Question: I've just learning android for a week. I want to ask if the text view can slide in and out the screen manual.
here is my xml code
'''
<TextView
android:id="@+id/streetName"
android:layout_width="match_parent"
android:layout_height="20dp"
android:layout_alignLeft="@+id/relativeLayout2"
android:layout_alignParentTop="true"
android:layout_marginLeft="5dp"
android:layout_marginRight="5dp"
android:background="#A0000000"
android:gravity="center_horizontal"
android:text="Duong Quang Trung"
android:textColorHighlight="@android:color/secondary_text_light"
android:textSize="15sp" />
'''
It's look like this

And i want it to disappear, it's only appear (slide in) when i touch the screen. How did i do it?
Thank you.
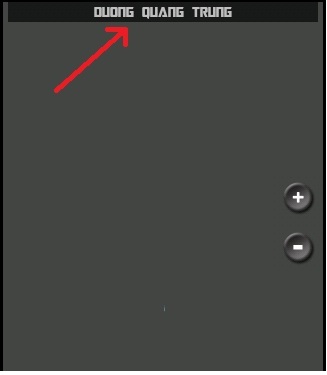
Answer: You ve to use swipe event in android.
visit following event:
<URL>
go with some swipe examples in android.